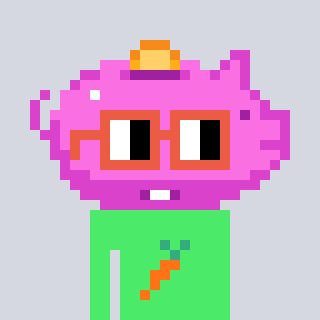
a pixel art character with square orange glasses, a piggybank-shaped head and a teal-colored body on a cool background